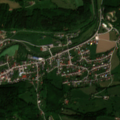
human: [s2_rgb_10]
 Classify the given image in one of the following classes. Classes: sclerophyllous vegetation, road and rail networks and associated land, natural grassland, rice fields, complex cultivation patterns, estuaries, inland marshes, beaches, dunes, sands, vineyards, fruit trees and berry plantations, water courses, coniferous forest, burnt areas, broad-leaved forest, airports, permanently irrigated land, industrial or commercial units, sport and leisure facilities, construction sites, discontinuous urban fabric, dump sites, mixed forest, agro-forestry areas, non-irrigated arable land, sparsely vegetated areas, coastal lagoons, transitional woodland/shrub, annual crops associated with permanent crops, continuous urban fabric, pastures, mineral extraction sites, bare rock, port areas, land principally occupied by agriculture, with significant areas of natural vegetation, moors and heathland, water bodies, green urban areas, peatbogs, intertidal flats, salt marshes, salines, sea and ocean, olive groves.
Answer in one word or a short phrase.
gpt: discontinuous urban fabric, pastures, land principally occupied by agriculture, with significant areas of natural vegetation, mixed forest